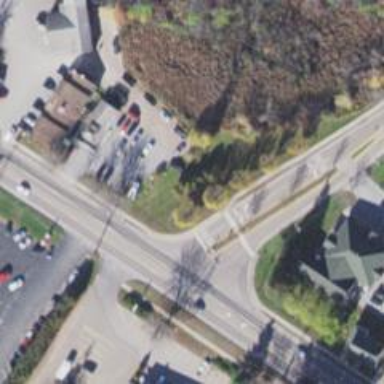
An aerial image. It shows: Stop road.